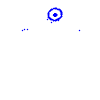
Particle: kaon